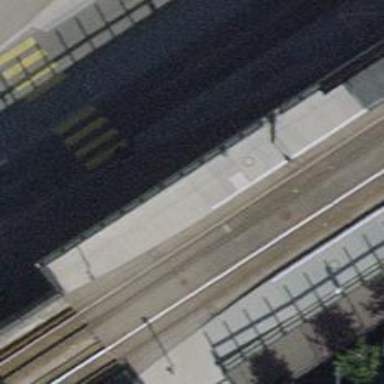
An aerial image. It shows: Tram stop with stop position for public transport.